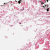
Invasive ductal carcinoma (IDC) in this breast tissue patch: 0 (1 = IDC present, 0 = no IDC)